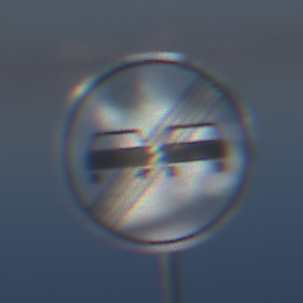
Verkehrszeichen: EndeUeberholverbot
Umgebung: Outdoor, Nature
Tageszeit: MorningAfternoon
Wetter: PartlyCloudy
Licht: Natural
Jahreszeit: NotSpecified
Kontrast: HighContrast